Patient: sex F, age 31
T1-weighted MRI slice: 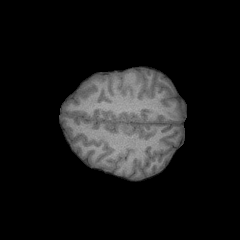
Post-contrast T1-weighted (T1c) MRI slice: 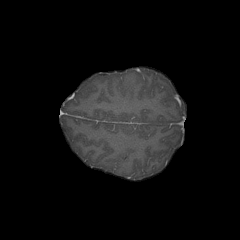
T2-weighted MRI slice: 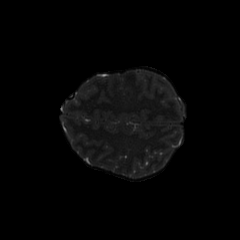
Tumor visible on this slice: no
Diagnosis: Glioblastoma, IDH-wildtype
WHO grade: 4